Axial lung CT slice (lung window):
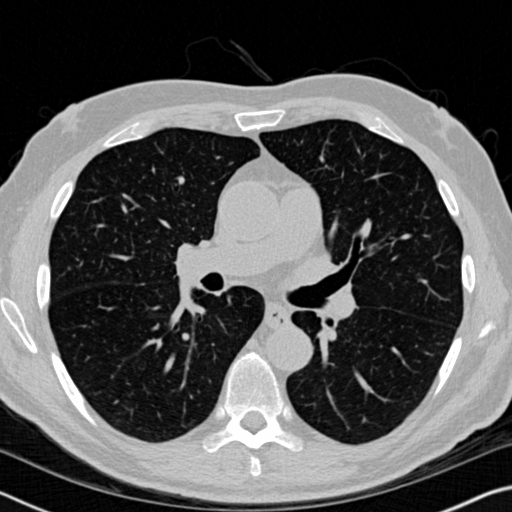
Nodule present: no